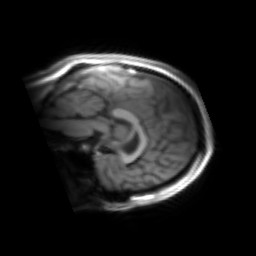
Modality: inplaneT1
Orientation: sagittal
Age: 22
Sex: female
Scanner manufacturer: siemens
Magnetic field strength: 3 T
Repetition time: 1.2 s
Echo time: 0.00251 s